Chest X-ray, PA view. Patient: 58 years old, sex F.
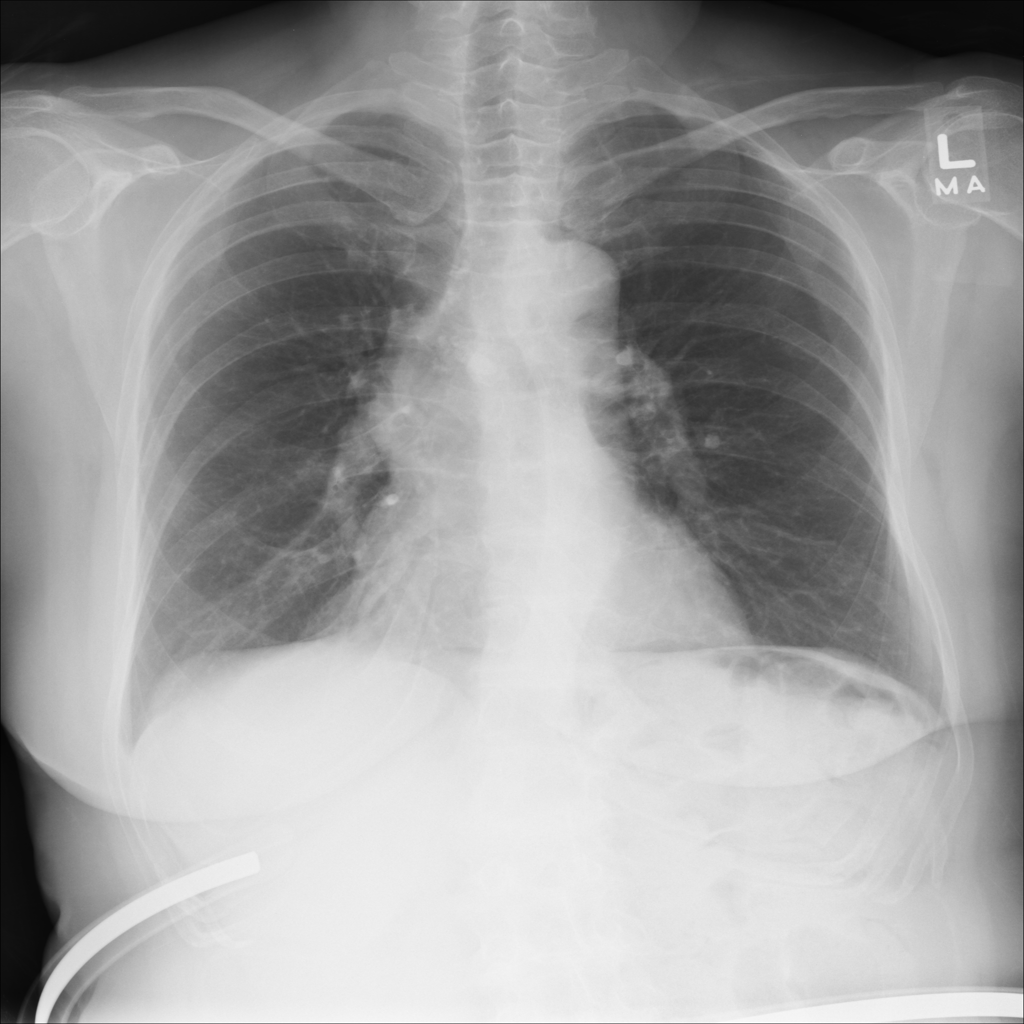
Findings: No Finding